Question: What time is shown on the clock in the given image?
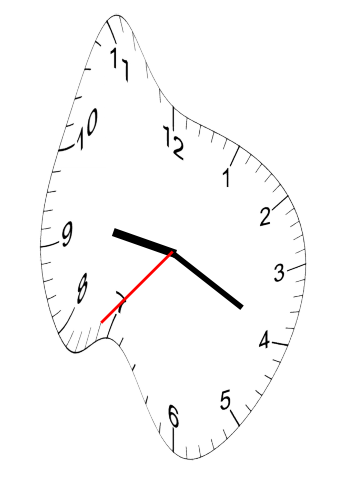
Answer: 09:19:37